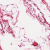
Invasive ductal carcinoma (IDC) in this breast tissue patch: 0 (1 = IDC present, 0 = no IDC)